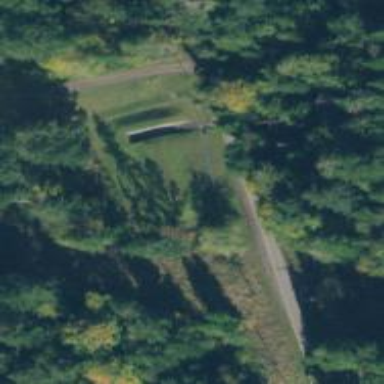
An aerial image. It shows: Military bunker.